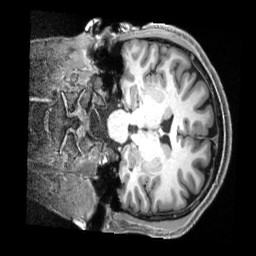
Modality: T1w
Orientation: coronal
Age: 22
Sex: male
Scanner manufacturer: siemens
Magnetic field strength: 3 T
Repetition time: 2.3 s
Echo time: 0.00229 s